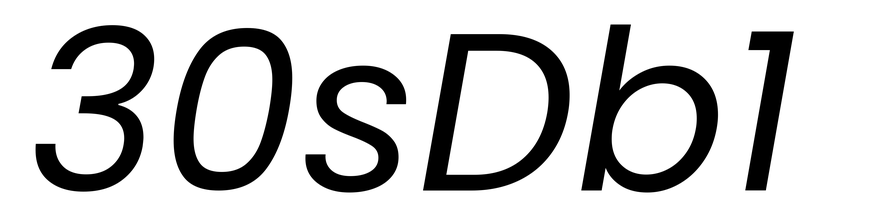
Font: Poppins-Italic